Question: At the moment I have a widget which, when the user clicks on it, opens a login screen. I want to skip this step so that the user can go straight to the functionality of the app. The way I have seen other apps do this is with pop-up dialogs that allow the user's to input without opening the entire activity.
How would I go about getting a dialog to pop-up when the user clicks something in the widget. At the moment I have the custom dialog class made (even though a normal dialog would do), and I have tried calling it just like a normal activity but at no surprise this didn't work.
Does anyone have any other ideas?
Here's the ouput when the error occurs (the black box is the package name):

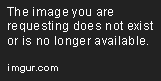
Answer: You can't really show a Dialog from the Widget. You should start an Activity, but it can be styled as dialog using 'Theme.Dialog'.